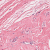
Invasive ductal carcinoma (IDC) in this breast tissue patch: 0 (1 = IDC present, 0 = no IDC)